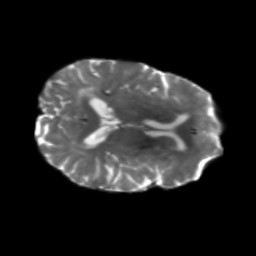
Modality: T2w
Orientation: axial
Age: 71
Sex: female
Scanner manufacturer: siemens
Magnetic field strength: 3 T
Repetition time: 5.25 s
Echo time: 0.08 s